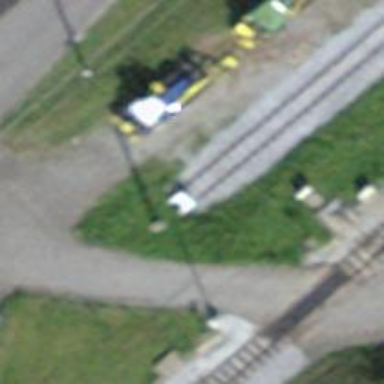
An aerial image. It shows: Railway buffer stop.